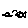
Label: fish